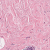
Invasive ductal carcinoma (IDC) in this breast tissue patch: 0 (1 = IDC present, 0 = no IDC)